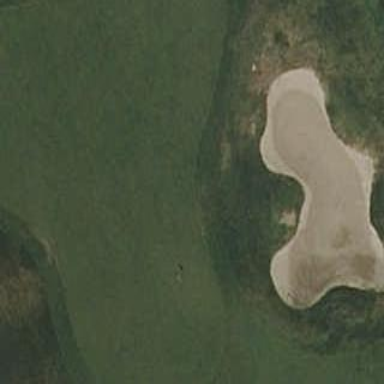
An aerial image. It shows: Golf green.